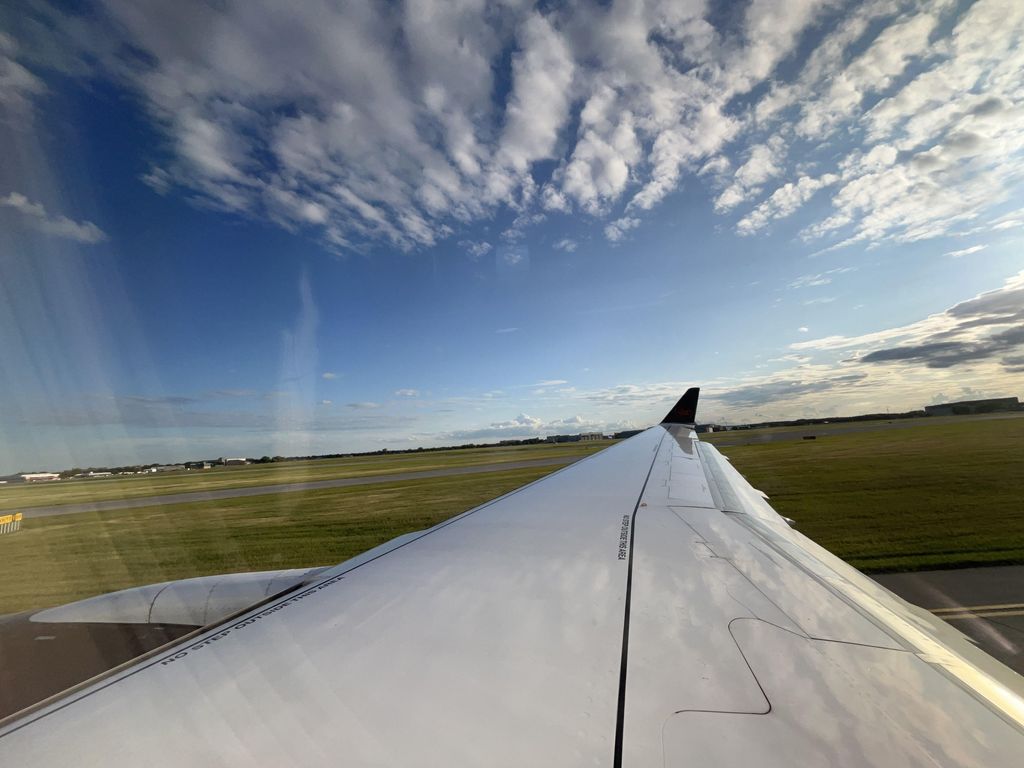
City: winnipeg